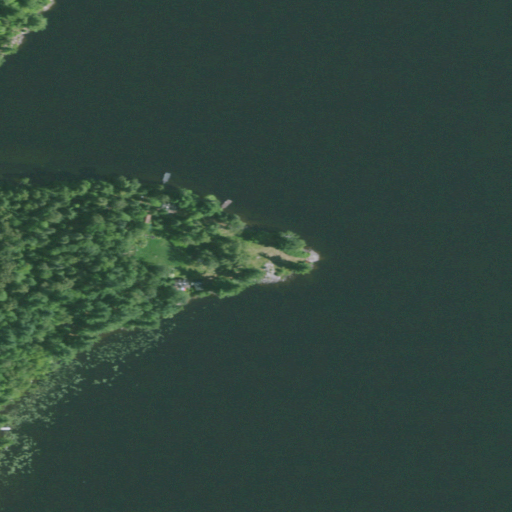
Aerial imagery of cape in New York named Indian Point containing open water, mixed forest, evergreen forest, deciduous forest, open development, grassland, woody wetlands, and medium intensity development